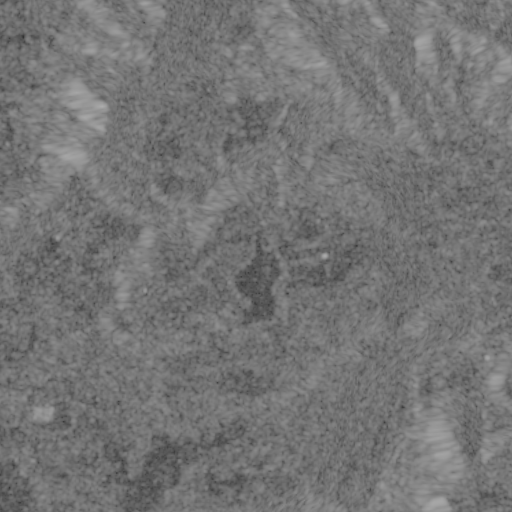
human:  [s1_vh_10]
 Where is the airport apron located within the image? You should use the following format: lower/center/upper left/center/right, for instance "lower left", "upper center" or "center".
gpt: The airport apron is located in the lower left of the image.
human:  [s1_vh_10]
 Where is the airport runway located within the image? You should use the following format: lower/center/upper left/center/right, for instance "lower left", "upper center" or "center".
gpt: The airport runway is located in the lower left of the image.
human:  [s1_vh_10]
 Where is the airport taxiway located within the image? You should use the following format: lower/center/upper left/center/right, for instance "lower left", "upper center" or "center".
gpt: The airport taxiway is located in the lower left of the image.
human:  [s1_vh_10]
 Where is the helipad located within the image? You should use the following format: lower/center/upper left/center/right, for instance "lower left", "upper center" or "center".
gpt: The helipad is located in the lower left of the image.
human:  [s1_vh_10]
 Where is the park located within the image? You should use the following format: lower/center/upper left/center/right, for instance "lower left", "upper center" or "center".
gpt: There is no park in the image.

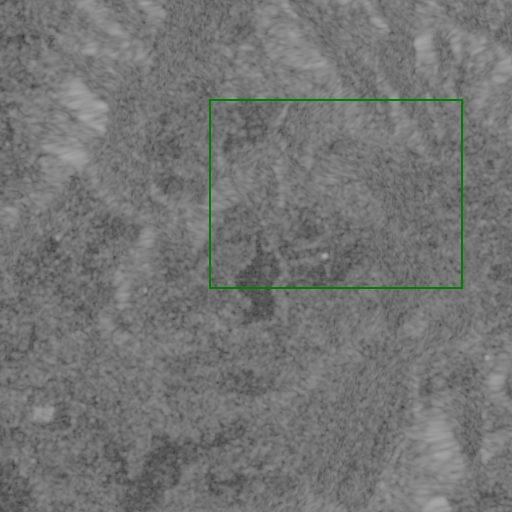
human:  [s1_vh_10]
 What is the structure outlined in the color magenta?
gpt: There is no magenta outline.
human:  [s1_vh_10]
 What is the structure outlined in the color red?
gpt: There is no structure outlined in red.